Question: I download LibCurl from <URL>, after I extract, I notice there is Include and Lib folder that has source codes, so I copy those to CodeBlocks project and include it, however when I build it show error
'''
fatal error: curl/curlbuild.h: No such file or directory
'''
The file is inside Include folder and I have included in my project

I am new in C++ and using CodeBlocks, I plan to compile the LibCurl library into static lib file and include in my project, how do I do it? Please help, since the LibCurl by default only come with dsw Microsoft Visual C++ project file and I need to compile it into CodeBlocks (GNU GCC)
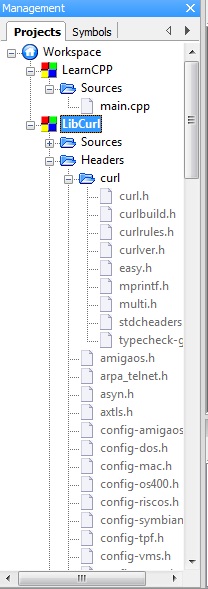
Answer: According to the docs/INSTALL file in CURL's source archive, you should build CURL from the command line. If you are using MinGW (bundled with CodeBlocks), you need to make sure the MinGW bin directory is in your PATH variable ('set PATH=<path_to_mingw>in;%PATH%') and then run 'mingw32-make mingw32' in CURL's root directory